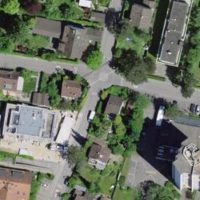
EUNIS habitat code: 55
Species observed at this site:
Regulus ignicapilla